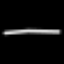
Label: line